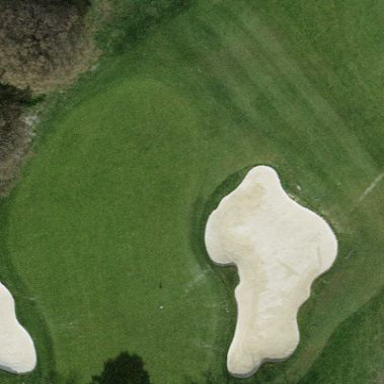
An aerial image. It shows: Golf bunker filled with sandy terrain.